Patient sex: M
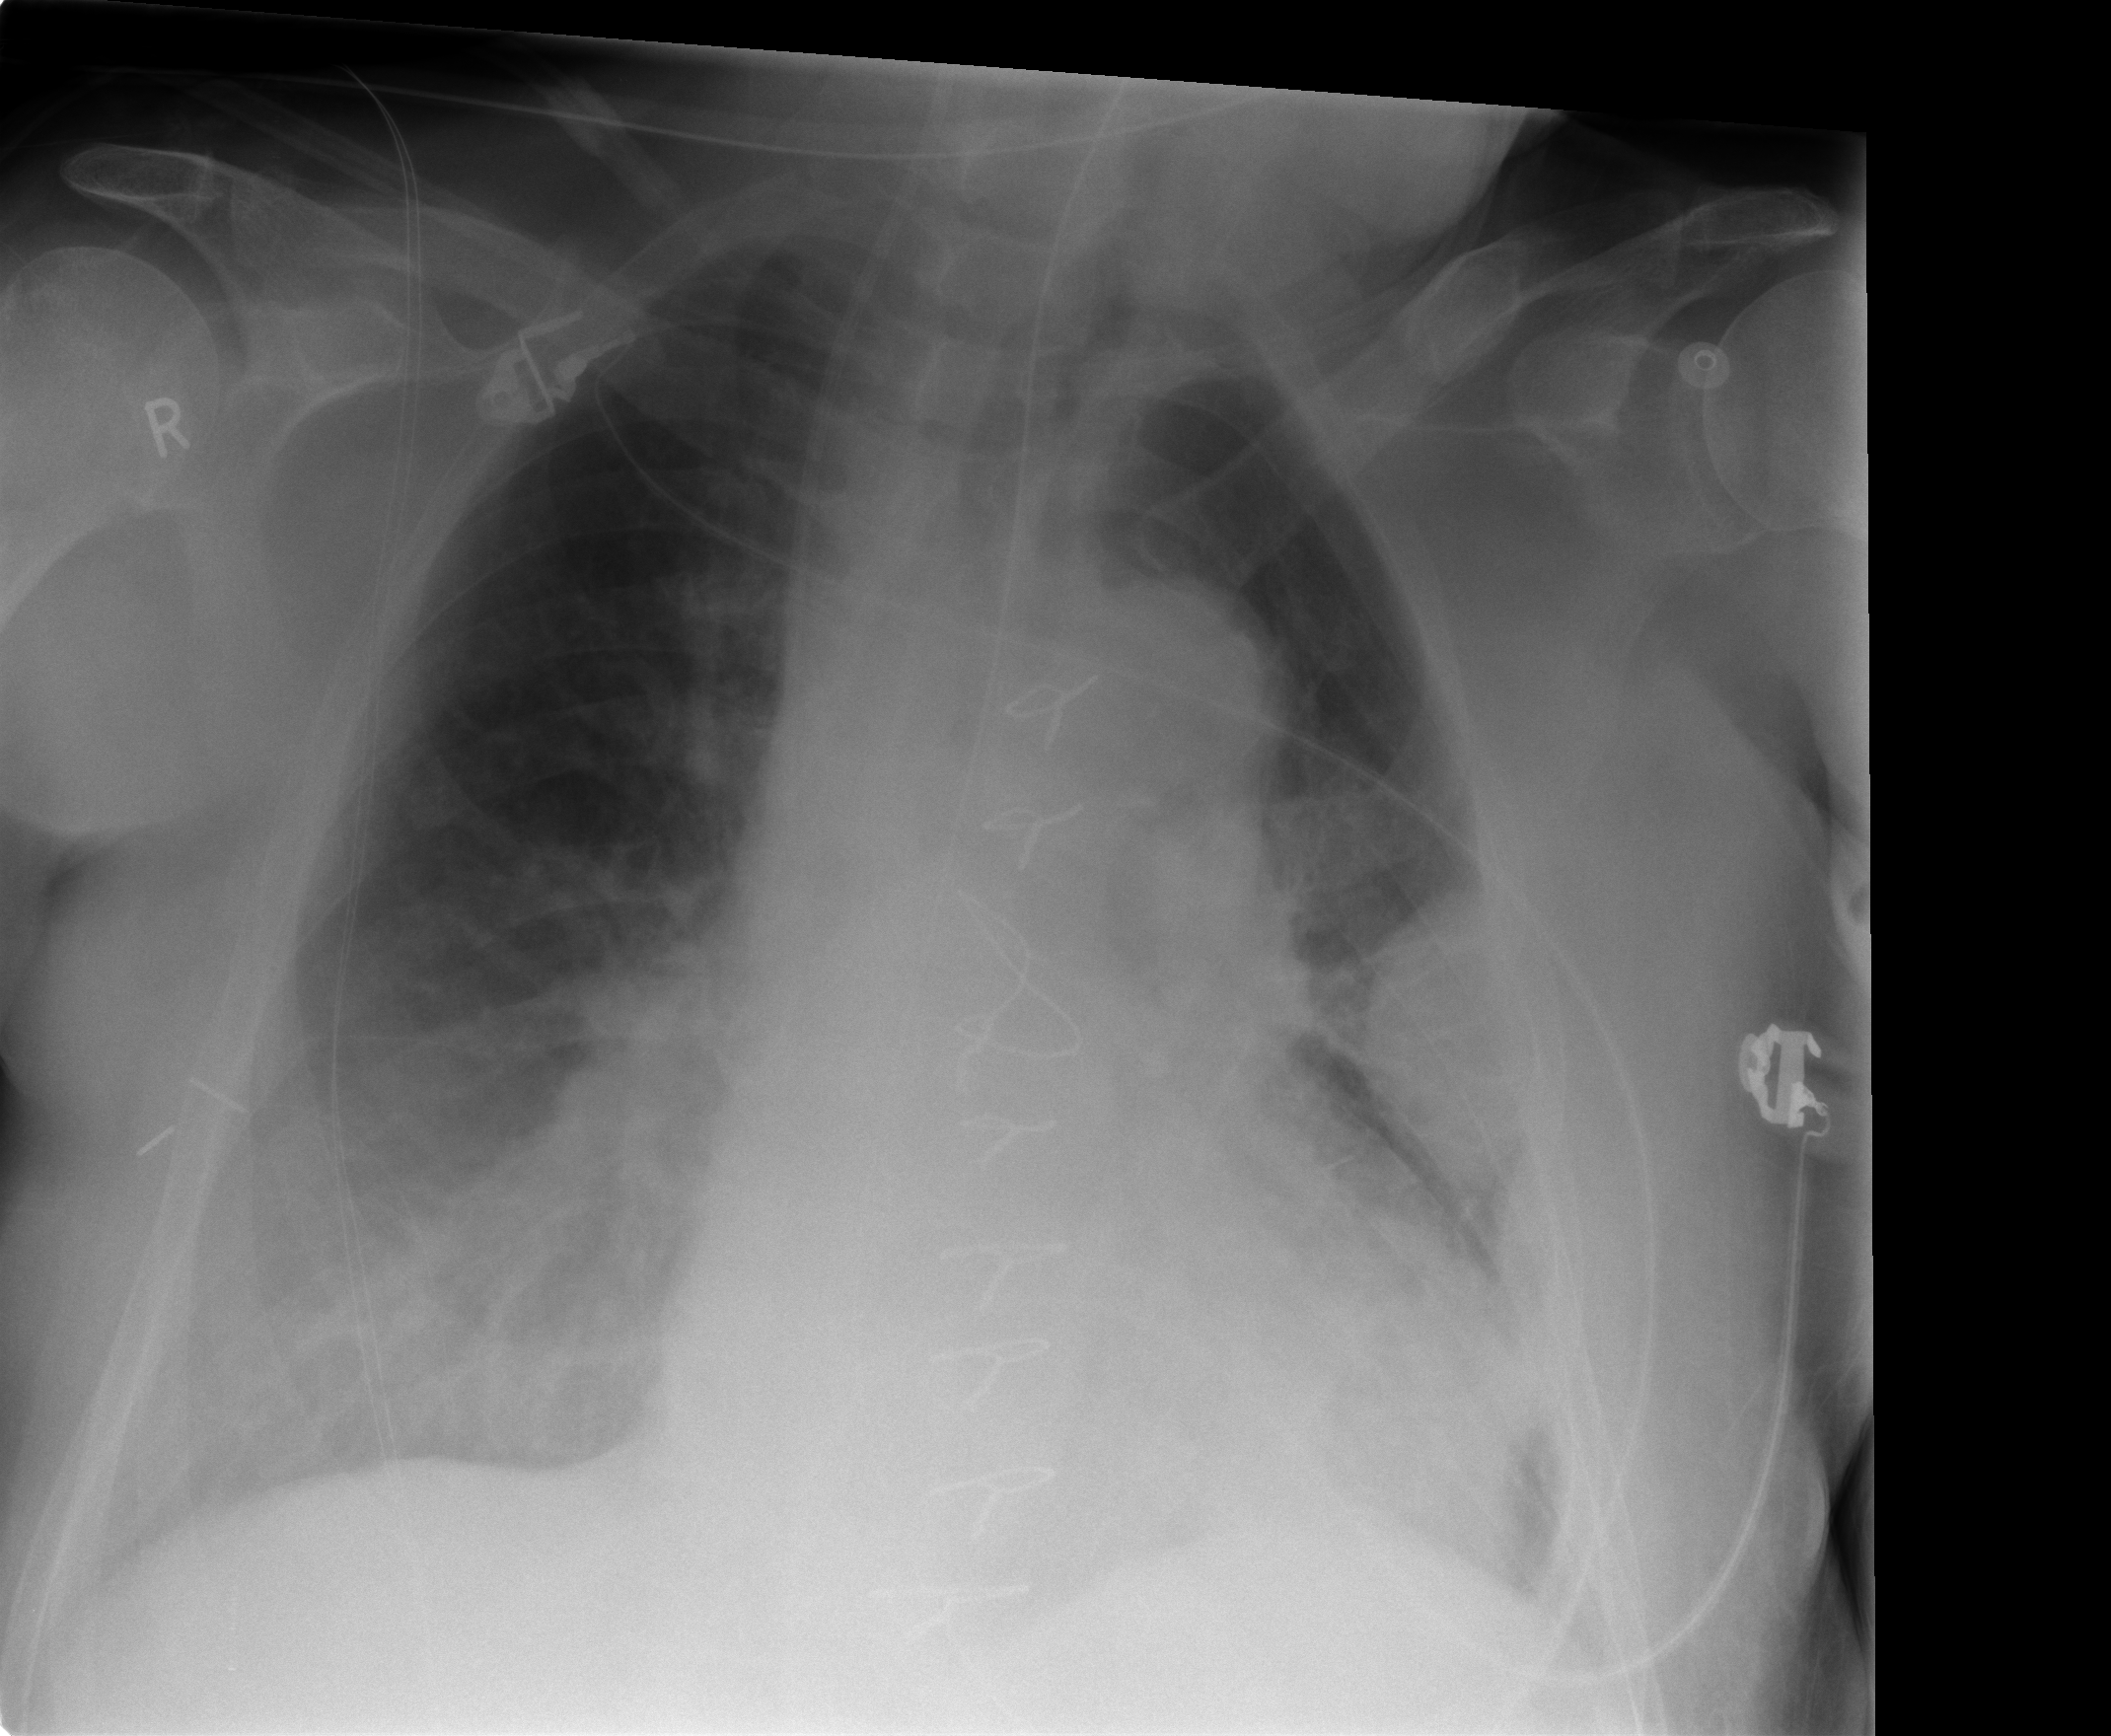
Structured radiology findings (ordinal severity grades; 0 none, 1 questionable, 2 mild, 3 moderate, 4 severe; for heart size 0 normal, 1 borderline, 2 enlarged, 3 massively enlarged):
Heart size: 2
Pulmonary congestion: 2
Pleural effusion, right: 1
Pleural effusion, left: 1
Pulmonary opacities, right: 0
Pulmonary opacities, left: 0
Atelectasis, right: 2
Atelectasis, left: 2